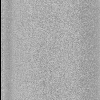
Atmospheric dust classification: dusty